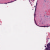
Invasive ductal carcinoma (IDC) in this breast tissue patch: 0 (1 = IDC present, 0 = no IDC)